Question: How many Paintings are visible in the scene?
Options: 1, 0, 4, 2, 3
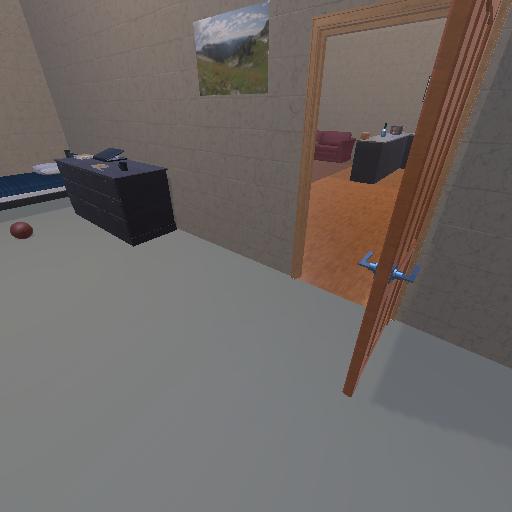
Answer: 1